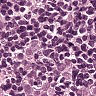
Metastatic tissue present: yes